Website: apple
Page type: store-pickup
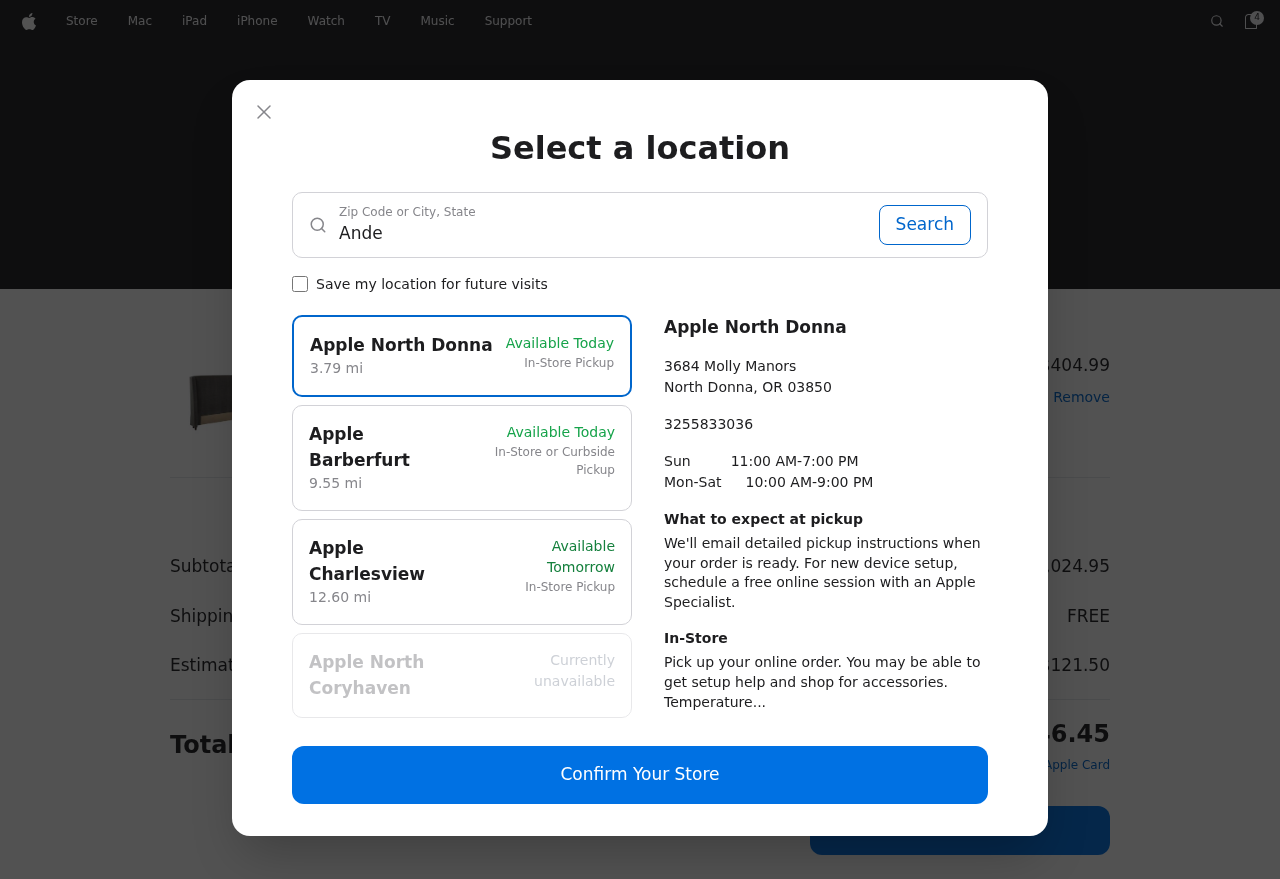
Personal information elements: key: PII_CITY_STATE
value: Andersonberg, OR
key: PII_LOCATION1_CITY
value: Apple North Donna
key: PII_LOCATION1_CITY_STATE_ZIP
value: North Donna, OR 03850
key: PII_LOCATION1_STREET
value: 3684 Molly Manors
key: PII_LOCATION2_CITY
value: Apple Barberfurt
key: PII_LOCATION3_CITY
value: Apple Charlesview
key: PII_LOCATION4_CITY
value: Apple North Coryhaven
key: PII_PHONE
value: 3255833036
Product elements: key: PRODUCT1_NAME
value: Stone & Beam Glenwilde Full Headboard, 69"W, Charcoal
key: PRODUCT1_PRICE
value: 404.99
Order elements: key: ORDER_NUM_ITEMS
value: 4
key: ORDER_TOTAL
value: $2,146.45
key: ORDER_SUBTOTAL
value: $2,024.95
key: ORDER_SHIPPING_COST
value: FREE
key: ORDER_TAX
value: $121.50
Search elements: key: SEARCH_CITY_STATE
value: Andersonberg, OR